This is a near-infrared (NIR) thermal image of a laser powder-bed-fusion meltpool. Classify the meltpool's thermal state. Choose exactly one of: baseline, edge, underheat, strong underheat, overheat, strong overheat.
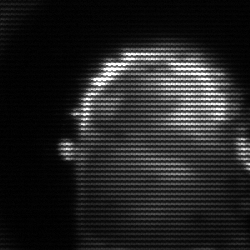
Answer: baseline